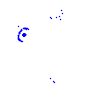
Particle: proton